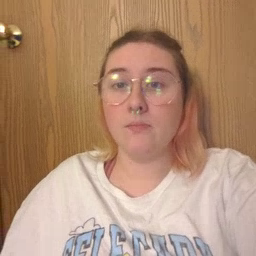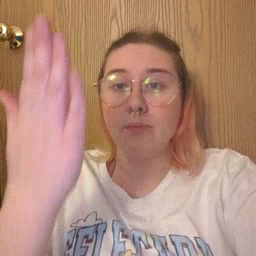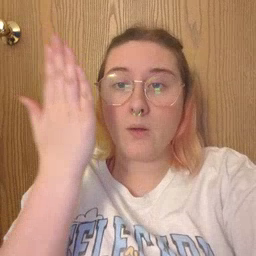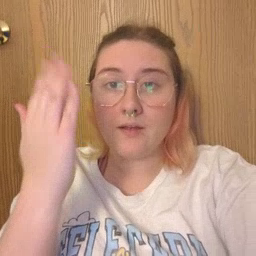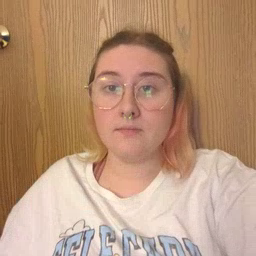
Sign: morning